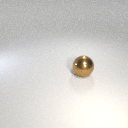
large brown metal sphere